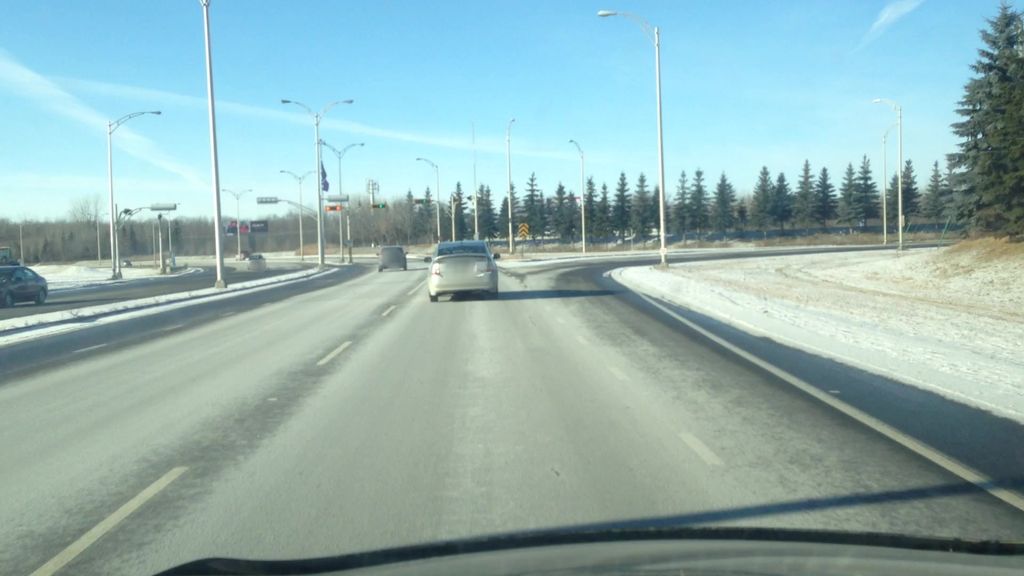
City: montreal